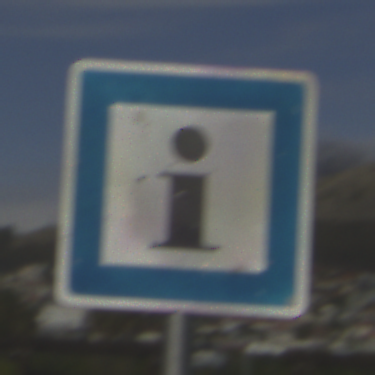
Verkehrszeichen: Informationsstelle
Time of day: MorningAfternoon
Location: Outdoor (Suburban)
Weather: PartlyCloudy
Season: NotSpecified
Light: Natural